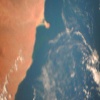
Label: water